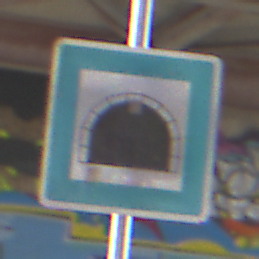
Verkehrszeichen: Tunnel
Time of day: Midday
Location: Roofed (Special)
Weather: Overcast
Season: NotSpecified
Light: Natural